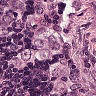
Metastatic tissue present: yes